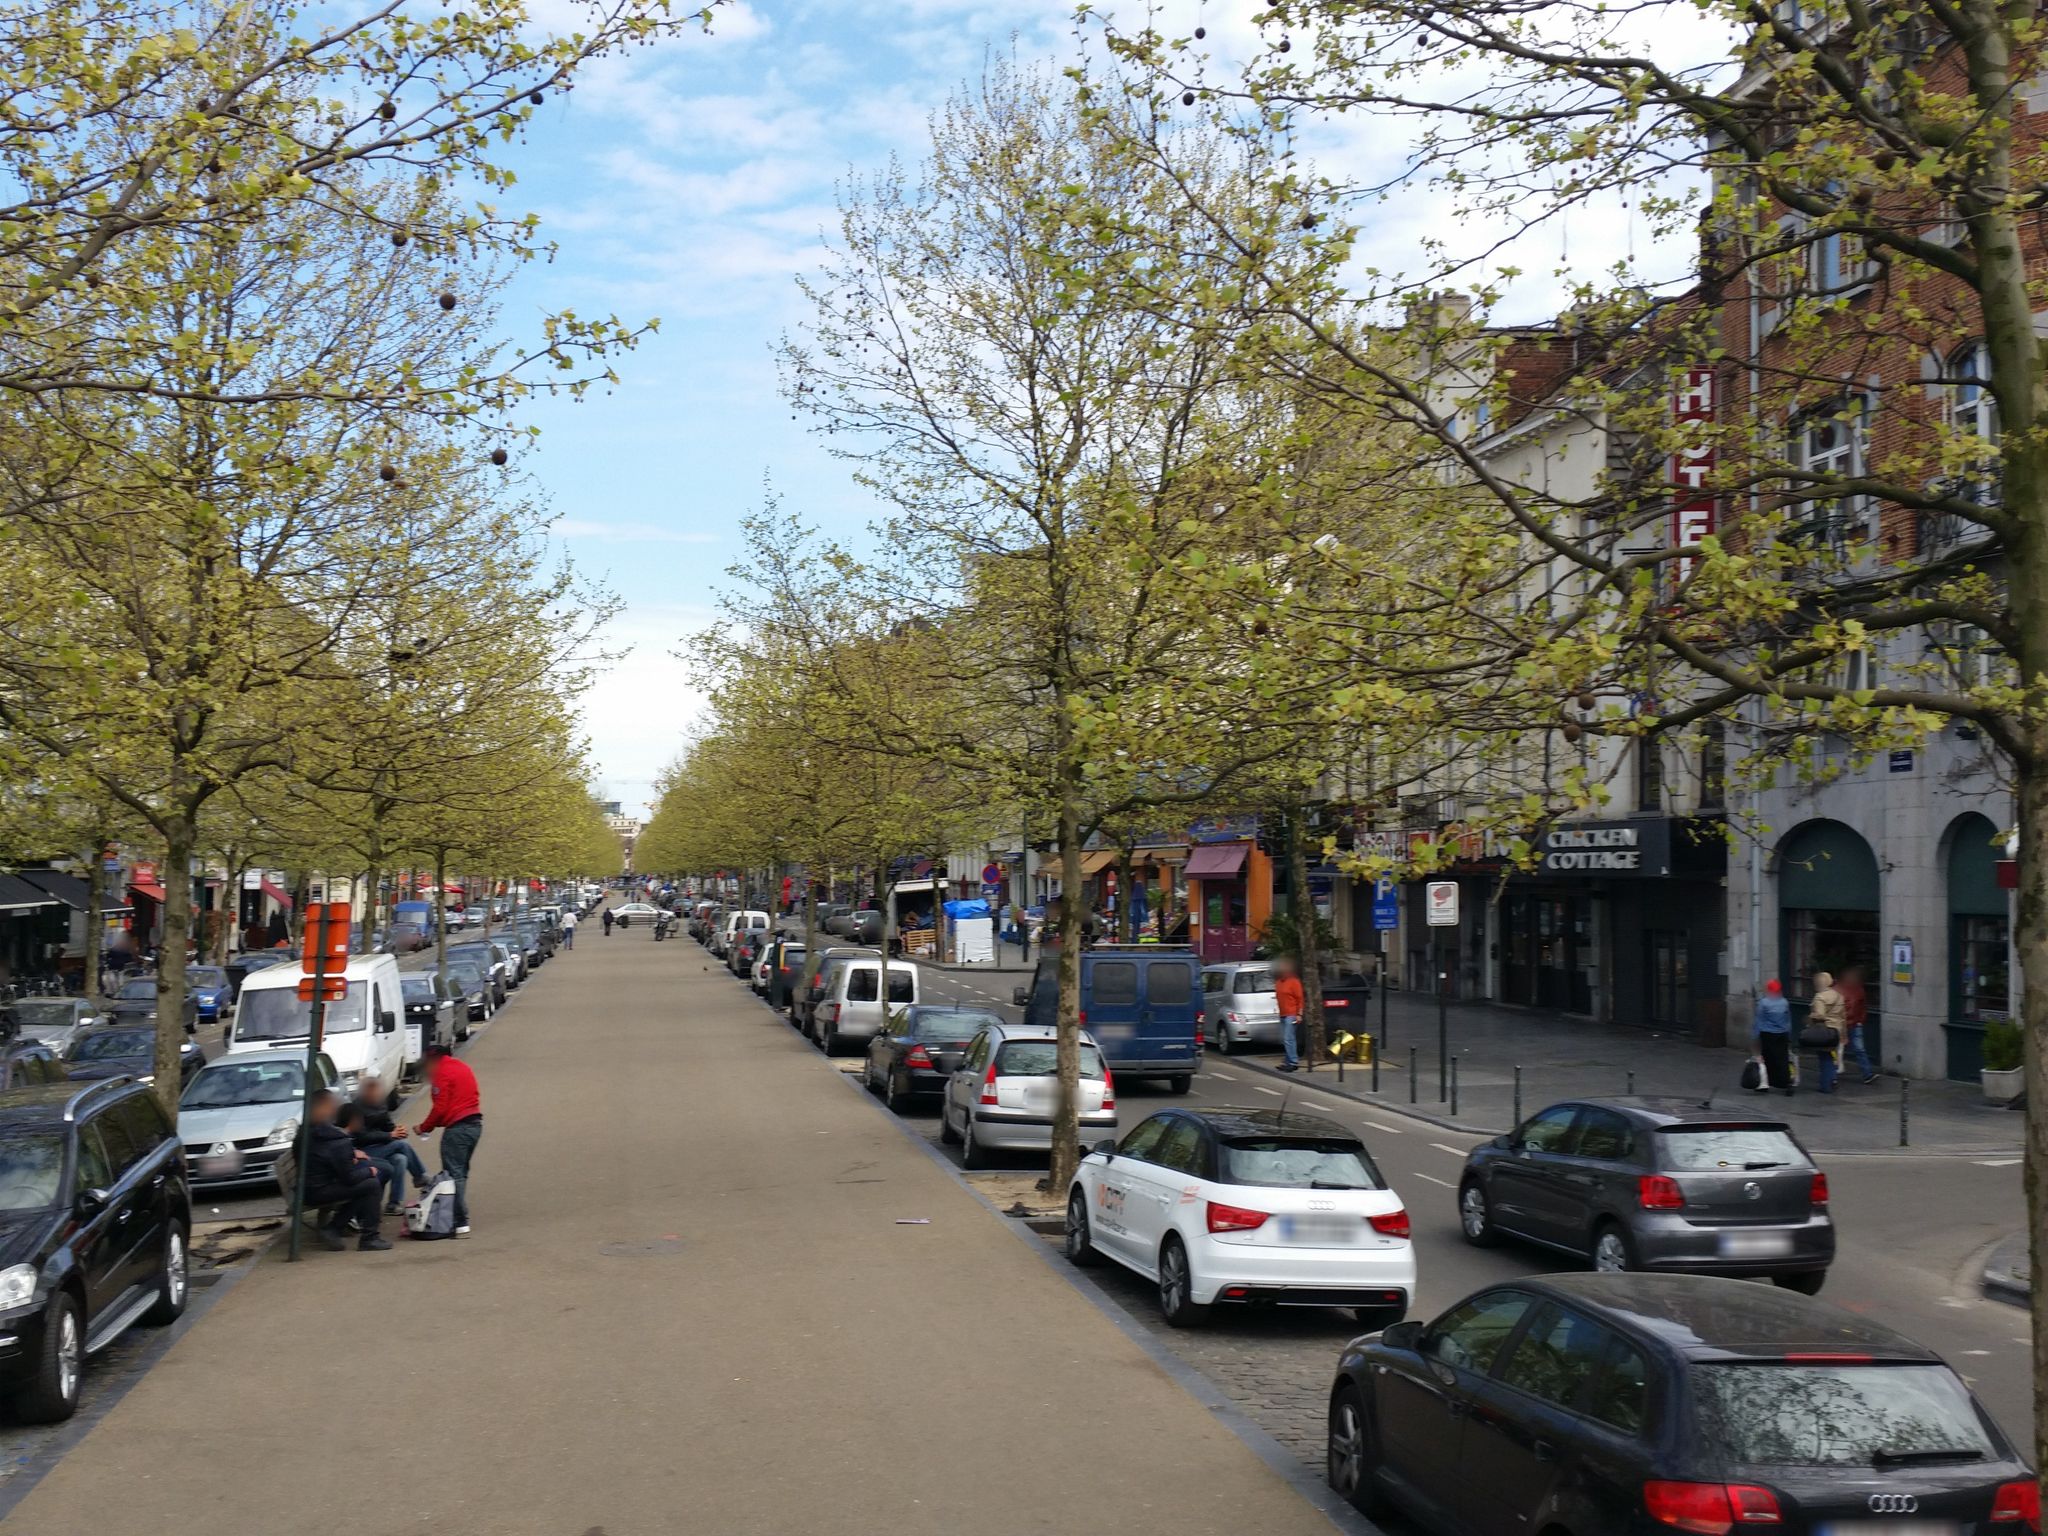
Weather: cloudy
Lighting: day
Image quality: good
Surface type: walking surface
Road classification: cycleway, footway
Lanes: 1
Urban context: urban centre
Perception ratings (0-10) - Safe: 7.51, Lively: 9.3, Beautiful: 9.79, Boring: 2.21, Depressing: 2.11, Wealthy: 8.45